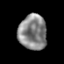
Tissue: prostate
Cell type: T cells
Senescence score: 0.3575
Nuclear area (px): 960
Mean DAPI intensity: 135.012